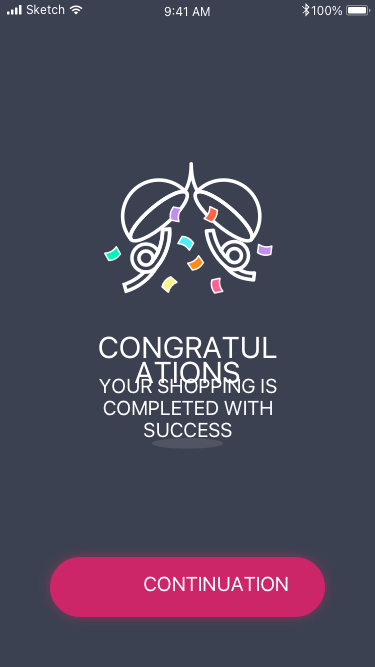
Text in this UI design:
CONGRATULATIONS
YOUR SHOPPING IS COMPLETED WITH SUCCESS
CONTINUATION